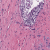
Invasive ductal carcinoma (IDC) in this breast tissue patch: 1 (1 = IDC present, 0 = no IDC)